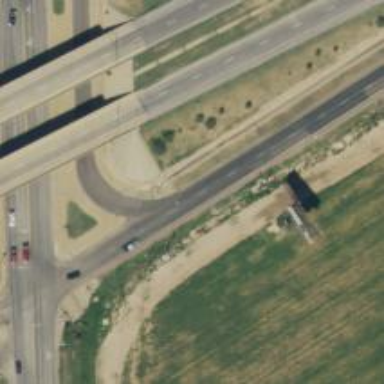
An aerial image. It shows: Secondary road with frontage road.